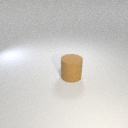
large brown rubber cylinder